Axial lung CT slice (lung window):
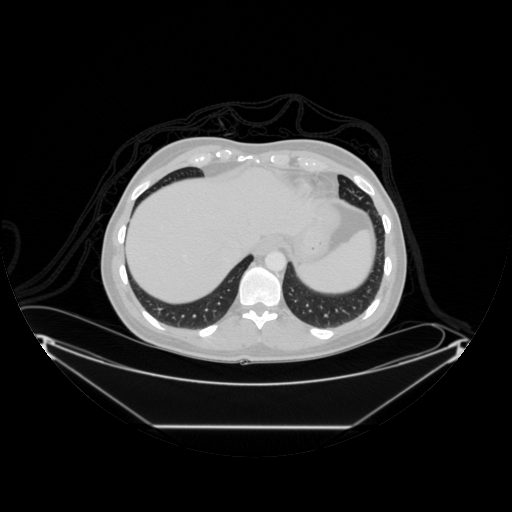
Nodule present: no